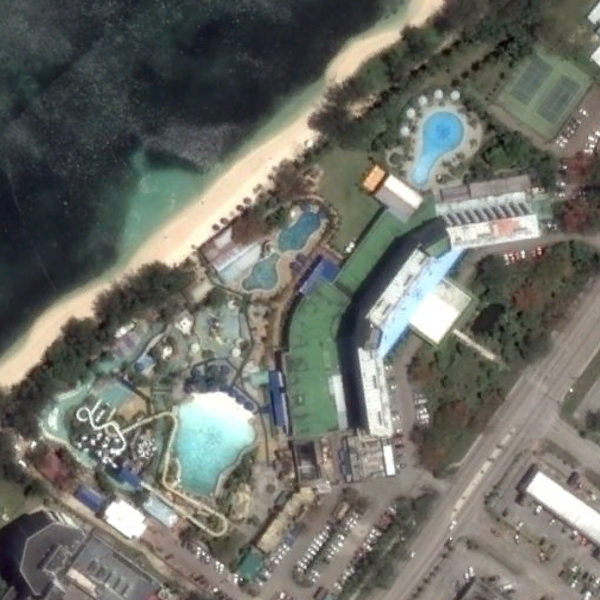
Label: Resort